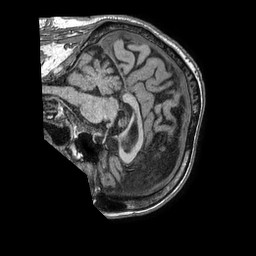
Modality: T1w
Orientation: sagittal
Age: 76
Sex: male
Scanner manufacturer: philips
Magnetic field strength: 1.5 T
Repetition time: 0.0076 s
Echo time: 0.003454 s